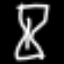
Label: hourglass